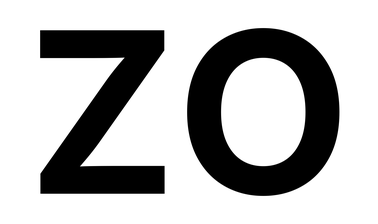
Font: Inter_Bold